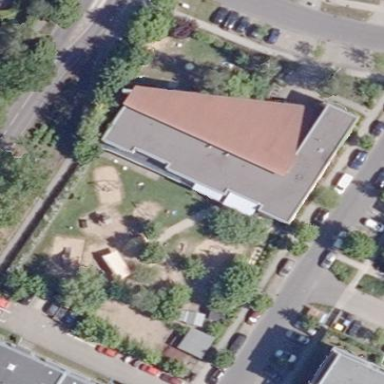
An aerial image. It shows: Kindergarten.